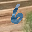
Label: 6